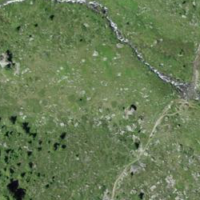
EUNIS habitat code: 26
Species observed at this site:
Parnassius apollo